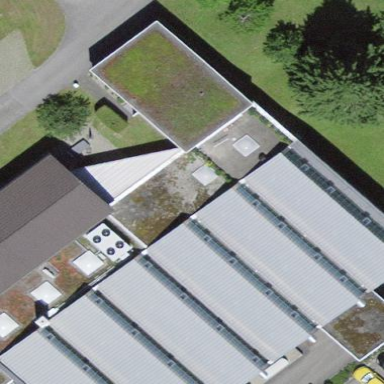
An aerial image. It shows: Industrial building with gabled roof.